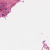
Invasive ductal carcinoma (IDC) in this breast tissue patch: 0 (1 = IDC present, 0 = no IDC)